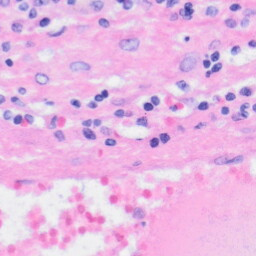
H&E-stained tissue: Liver